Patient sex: F
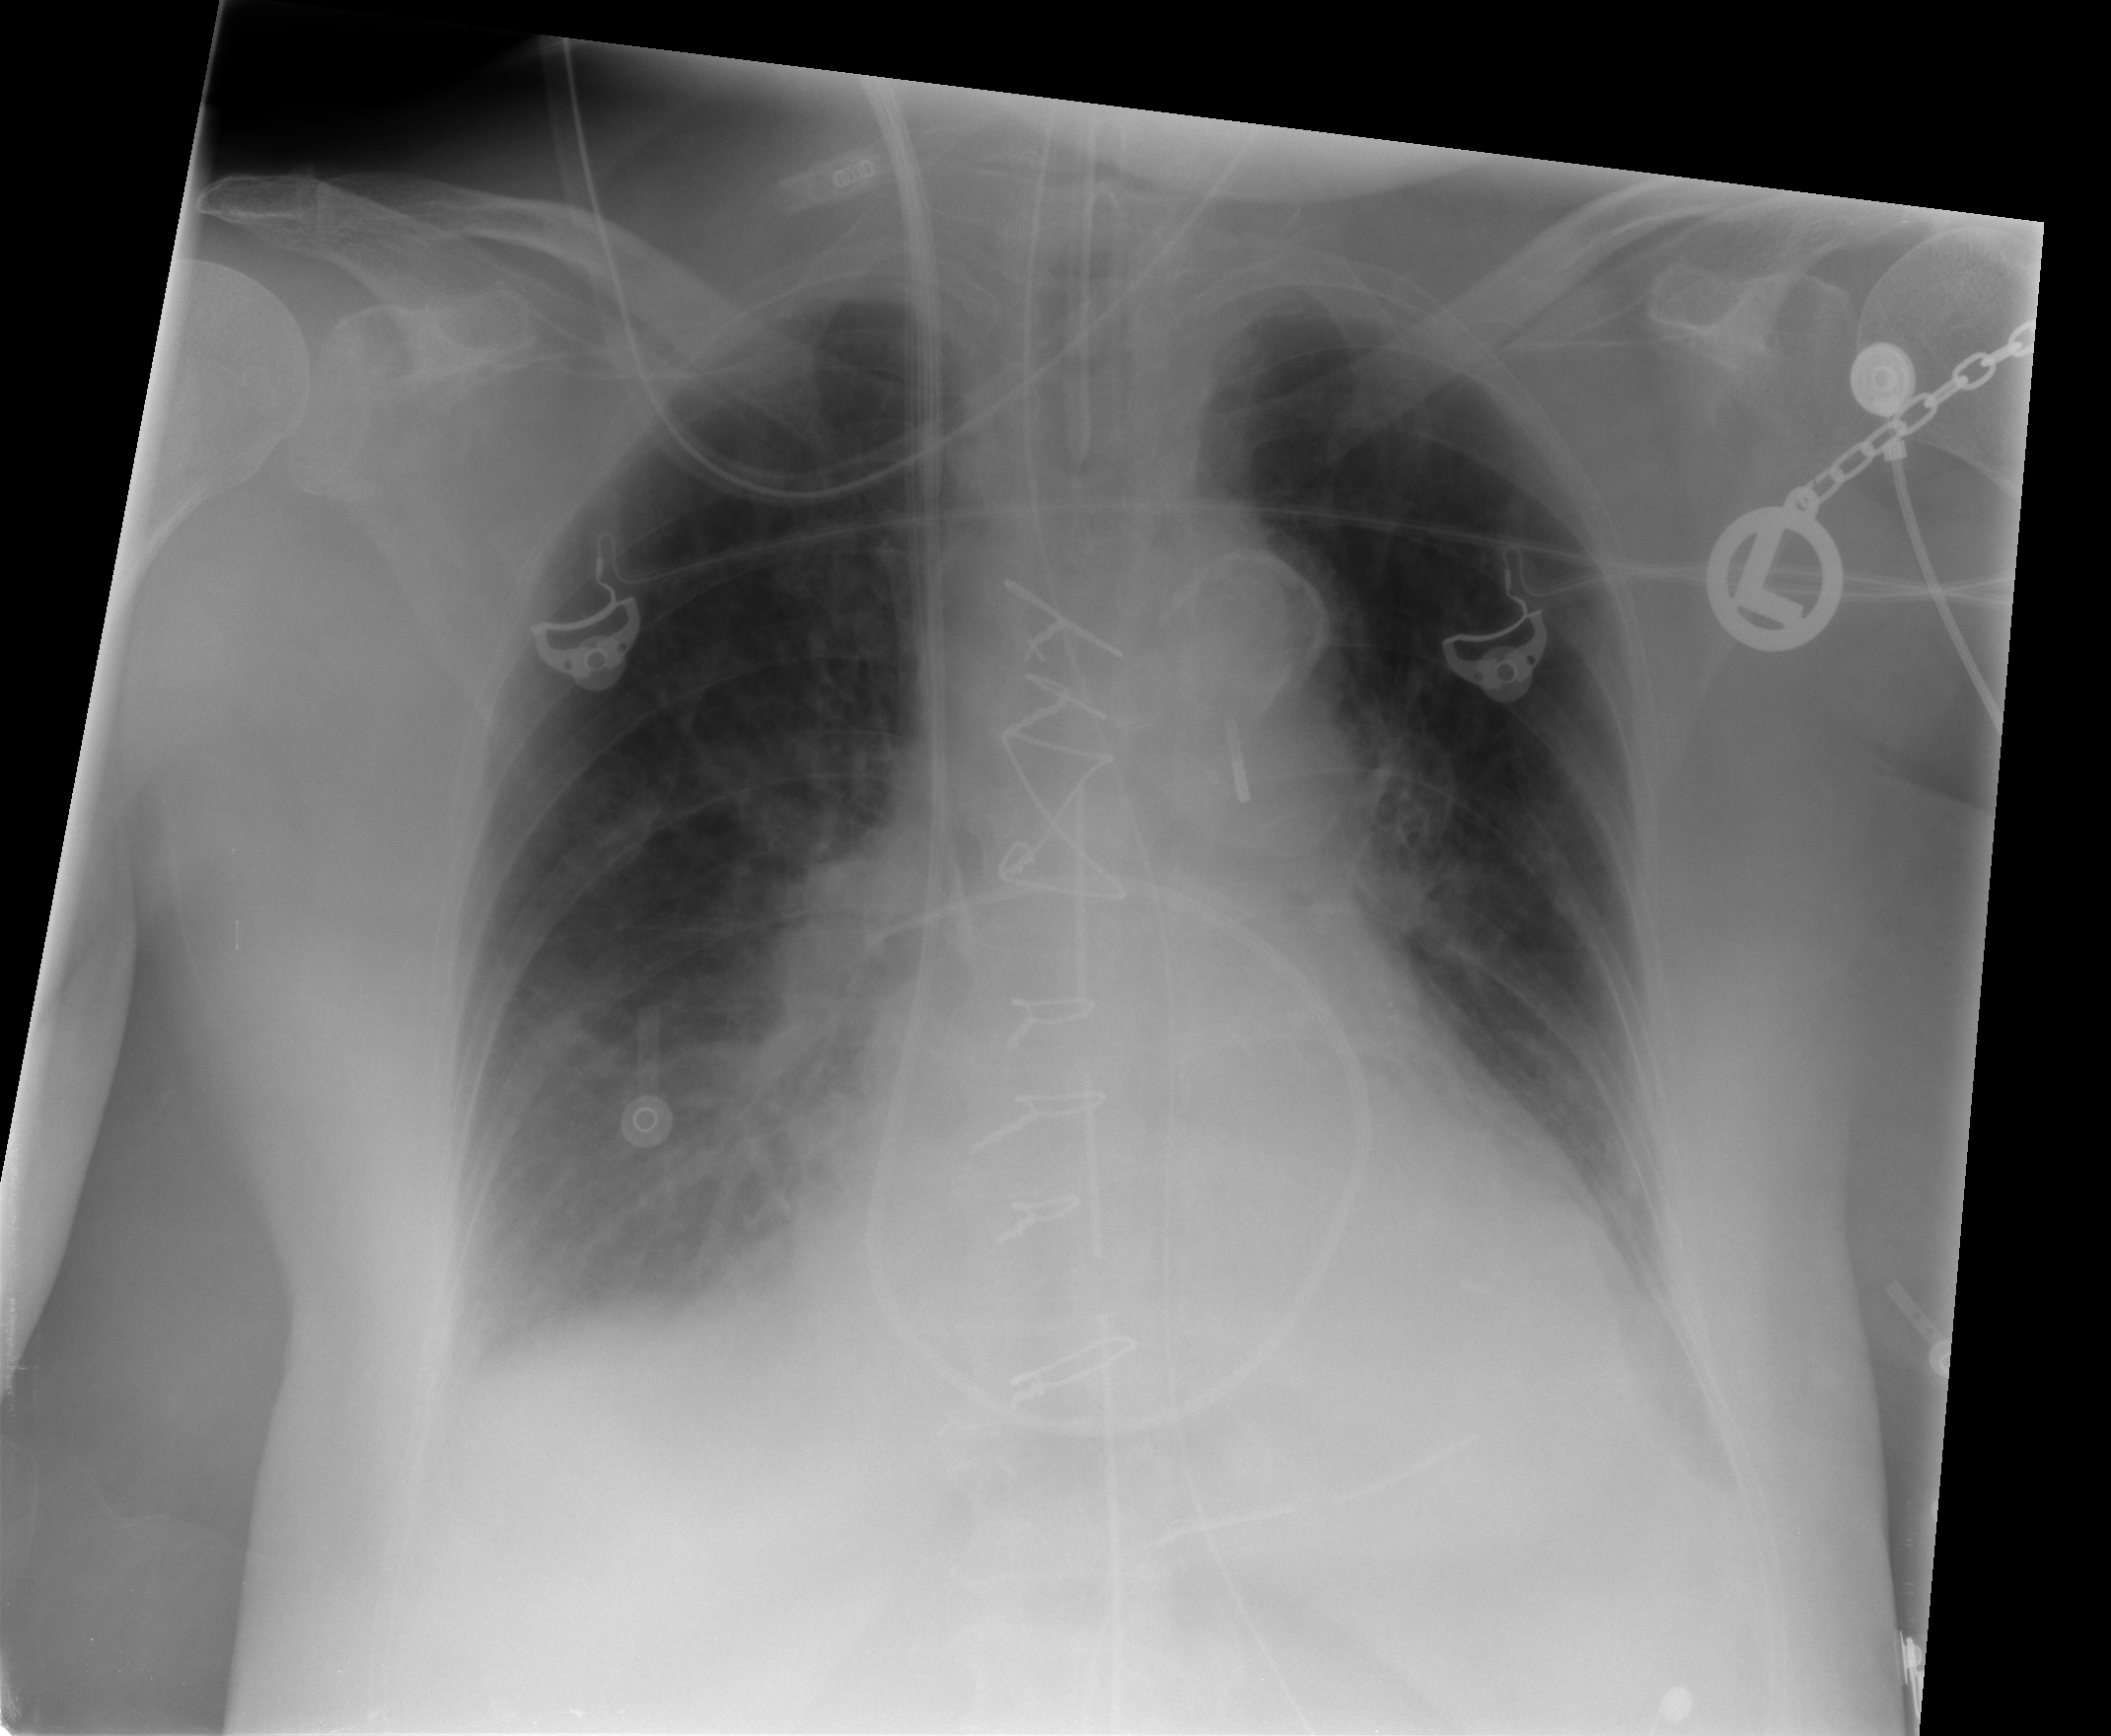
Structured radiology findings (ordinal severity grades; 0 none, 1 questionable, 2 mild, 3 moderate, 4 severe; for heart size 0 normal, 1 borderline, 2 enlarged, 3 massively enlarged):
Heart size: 2
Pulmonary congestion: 2
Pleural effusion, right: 2
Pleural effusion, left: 2
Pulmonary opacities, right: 1
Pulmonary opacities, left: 0
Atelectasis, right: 2
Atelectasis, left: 2